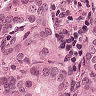
Metastatic tissue present: yes